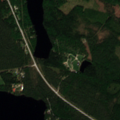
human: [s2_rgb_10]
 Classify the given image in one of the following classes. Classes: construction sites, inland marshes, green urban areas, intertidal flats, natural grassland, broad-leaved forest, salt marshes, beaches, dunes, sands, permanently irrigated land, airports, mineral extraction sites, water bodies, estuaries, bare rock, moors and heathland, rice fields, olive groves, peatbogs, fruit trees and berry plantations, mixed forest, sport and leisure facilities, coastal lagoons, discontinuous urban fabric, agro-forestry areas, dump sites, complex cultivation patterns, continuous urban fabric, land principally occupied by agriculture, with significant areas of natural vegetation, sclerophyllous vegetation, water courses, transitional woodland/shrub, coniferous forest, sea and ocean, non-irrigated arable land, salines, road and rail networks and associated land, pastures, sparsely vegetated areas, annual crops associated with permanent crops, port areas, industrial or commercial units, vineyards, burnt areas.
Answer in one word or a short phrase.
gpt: coniferous forest, mixed forest, water bodies